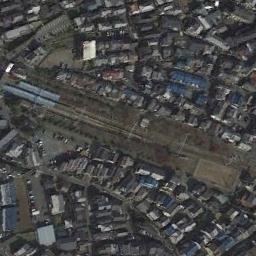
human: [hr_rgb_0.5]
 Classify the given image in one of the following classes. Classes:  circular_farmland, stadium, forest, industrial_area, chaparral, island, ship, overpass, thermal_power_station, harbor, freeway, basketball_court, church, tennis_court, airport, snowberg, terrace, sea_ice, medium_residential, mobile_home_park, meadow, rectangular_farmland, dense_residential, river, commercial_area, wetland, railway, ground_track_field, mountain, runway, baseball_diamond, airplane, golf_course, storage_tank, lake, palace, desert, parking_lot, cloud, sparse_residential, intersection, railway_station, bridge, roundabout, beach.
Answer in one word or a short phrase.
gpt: railway_station